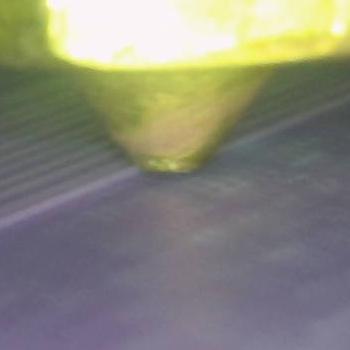
Flow rate: 33%